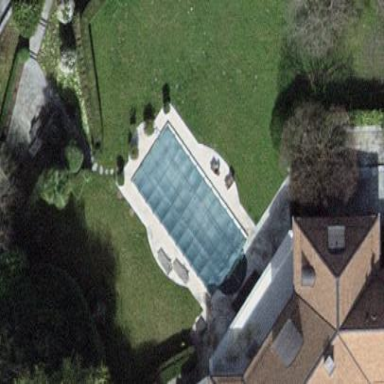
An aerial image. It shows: Swimming pool located in leisure land.